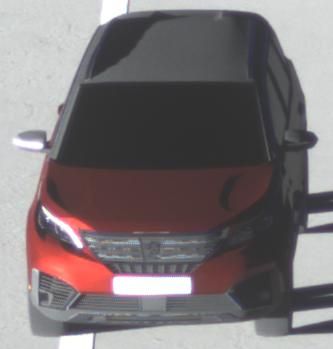
Make: Peugeot
Model: 5008 1.2 PureTech 130 Active
Detailed model: 5008 (II) (03/17 - 09/20)
Model produced from: 2017/03
Model produced until: 2018/07
Doors: 5
Color: red
Road condition: dry road
Daytime: sunrise or sunset
Contrast: high contrast